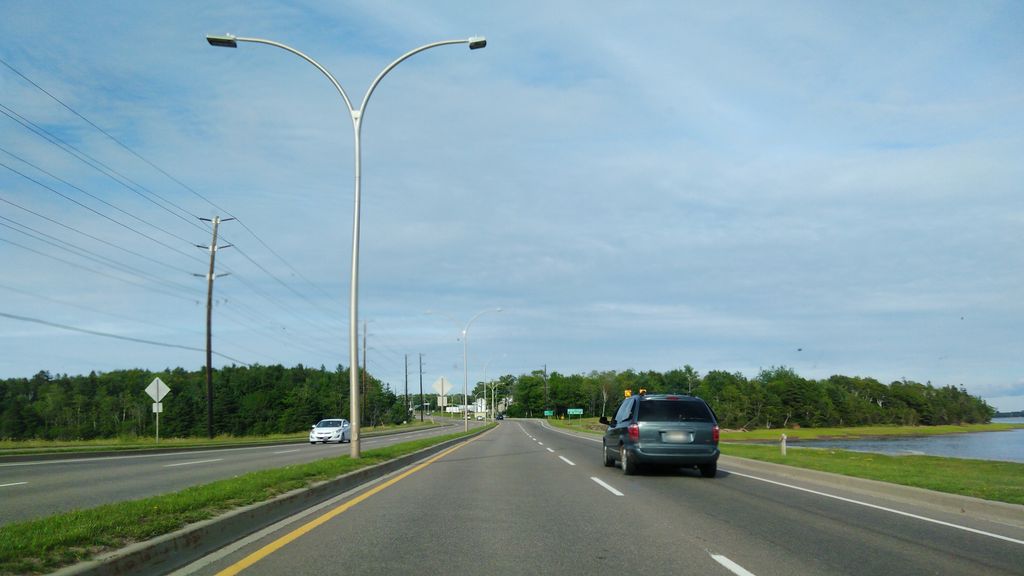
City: charlottetown